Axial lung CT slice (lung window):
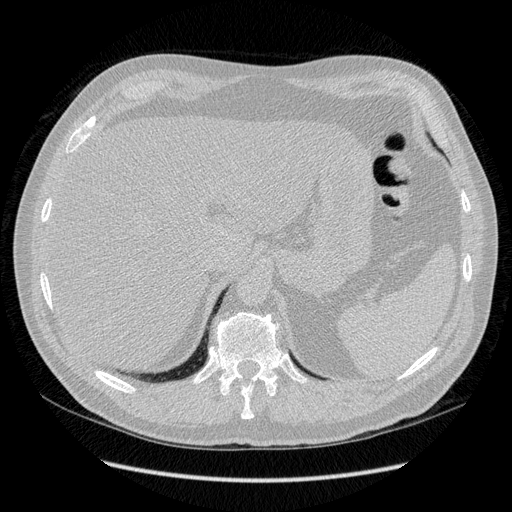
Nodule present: no